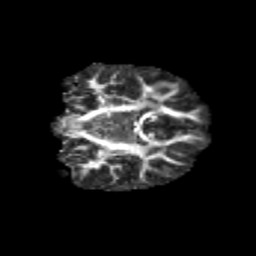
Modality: FA
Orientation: coronal
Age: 9
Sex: female
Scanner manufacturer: siemens
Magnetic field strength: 3 T
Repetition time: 3.8 s
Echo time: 0.07 s